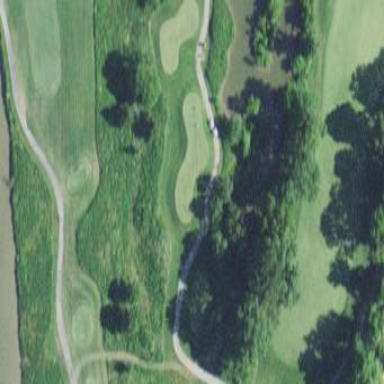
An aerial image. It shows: Rough grassy area used for golf.